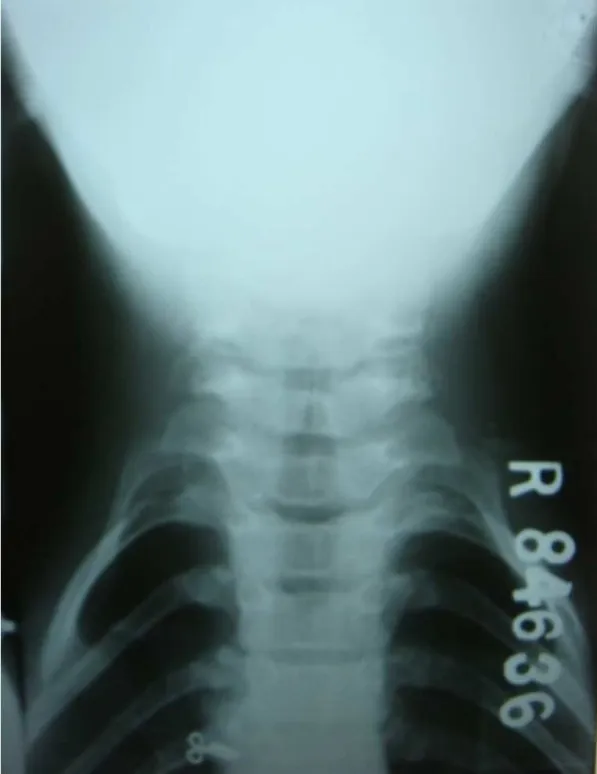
Absence of the clavicle - one of the confirmatory feature of central core disease.
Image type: radiology (x_ray)